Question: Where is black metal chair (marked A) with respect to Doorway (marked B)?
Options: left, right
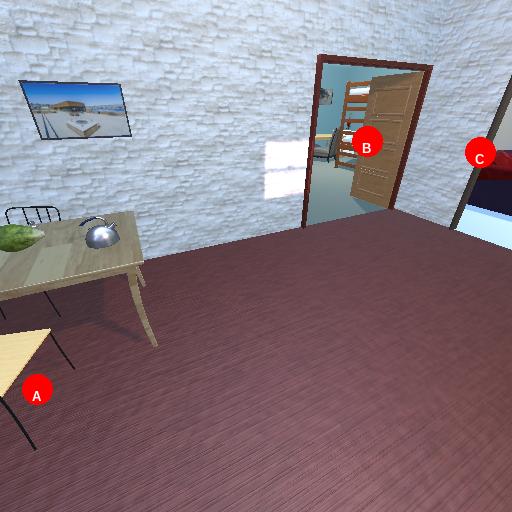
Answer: left